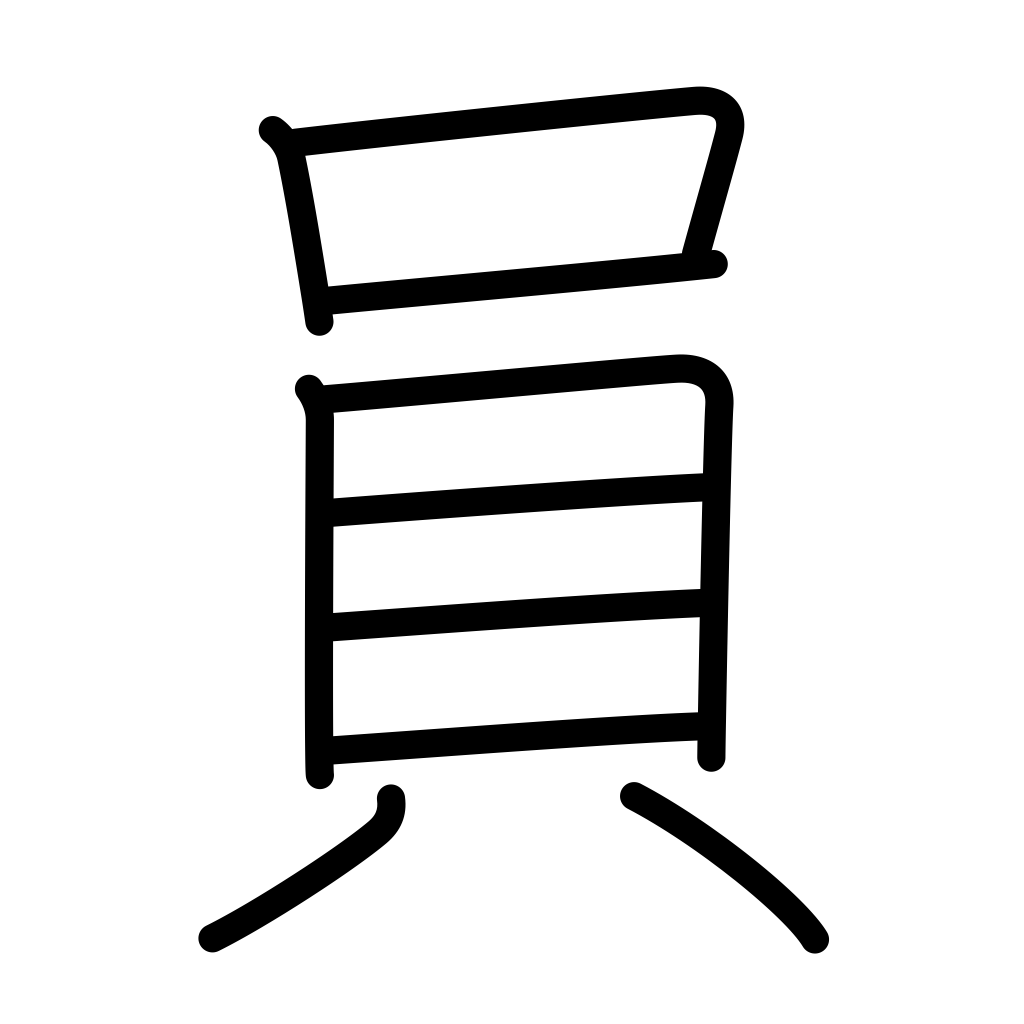
Meaning: employee, member, number, the one in charge